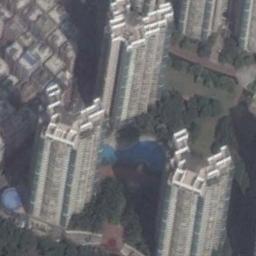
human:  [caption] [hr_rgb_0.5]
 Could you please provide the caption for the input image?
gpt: A commercial area with three high-rise buildings is surrounded by some trees .

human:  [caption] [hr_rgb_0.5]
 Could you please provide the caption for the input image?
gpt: In a business district there are several tall buildings and a swimming pool and several lawns and many trees .

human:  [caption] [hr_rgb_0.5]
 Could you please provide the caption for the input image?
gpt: The commercial area is consist of many tall buildings .

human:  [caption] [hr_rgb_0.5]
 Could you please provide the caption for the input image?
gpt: There are some cars parked in the top right corner .

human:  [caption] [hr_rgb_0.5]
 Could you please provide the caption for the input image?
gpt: There are some high-rise buildings with trees around on a commercial area .